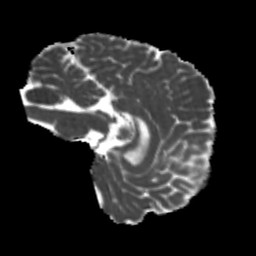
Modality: MD
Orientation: sagittal
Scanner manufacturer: siemens
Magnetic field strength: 3 T
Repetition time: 4 s
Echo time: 0.0594 s